Question: I am unable to get this program to print out the lines of symbols with a tab. I included a picture of how it should be printing. Currently it's working except that there is no indentation. Any help at all would be greatly appreciated.
The idea is to display even numbered lines with indents (' ') and the odd ones without indent:
Example of correct output

'''
#include <stdio.h>
int main(void) {
int num_lines;
printf("Enter a number of lines, greater than or equal to 7, to print : ");
scanf("%d", &num_lines);
if (num_lines < 7) {
while ( num_lines < 7 ) {
printf("Enter the number of lines to print
Must be greater than or equal to 7 : ");
scanf("%d", &num_lines);
}
}
char symbol;
printf("Choose a symbol/character to be displayed */&/+/0/x : ");
scanf(" %c", &symbol);
int num_symbols;
printf("Enter the number of symbols to print per line : ");
scanf("%d", &num_symbols);
if (num_symbols < 7 || num_symbols > 27) {
num_symbols = 19;
}
while (num_lines > 0) {
int n = num_symbols;
int nl = 1;
int nll = nl / 2;
while (nl <= num_lines) {
if ( (nl % 2) == 0) {
while (nll > 0) {
printf(" ");
--nll;
}
while (n > 0) {
printf("%c", symbol);
--n;
}
}
else {
while (n > 0) {
printf("%c", symbol);
--n;
}
}
++nl;
}
printf("
");
--num_lines;
}
return;
}
'''
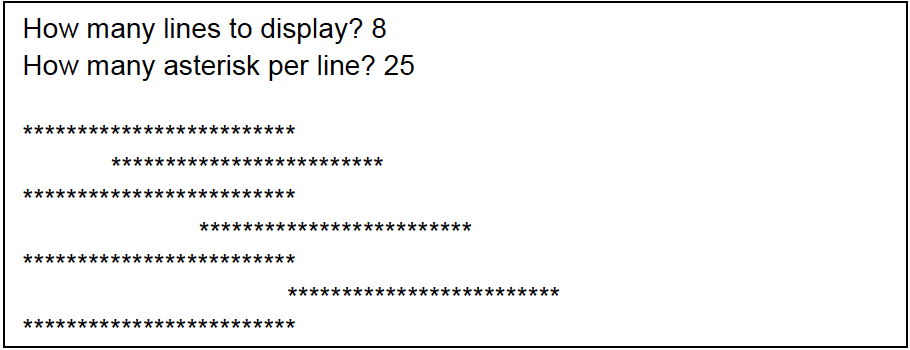
Answer: ^_^
'''
#include <stdio.h>
int main(void) {
int num_lines;
do{
printf("Enter the number of lines to print
Must be greater than or equal to 7 : ");
scanf("%d", &num_lines);
}while(num_lines < 7);
char symbol;
printf("Choose a symbol/character to be displayed */&/+/0/x : ");
scanf(" %c", &symbol);
int num_symbols;
printf("Enter the number of symbols to print per line : ");
scanf("%d", &num_symbols);
if (num_symbols < 7 || num_symbols > 27) {
num_symbols = 19;
}
for (int i = 1; i <= num_lines; ++i) {
if (i % 2 == 0) {
for (int m = 0; m < i / 2; ++m) {
printf(" ");
}
}
for (int j = 0; j < num_symbols; ++j) {
printf("%c", symbol);
}
printf("
");
}
return 0;
}
'''